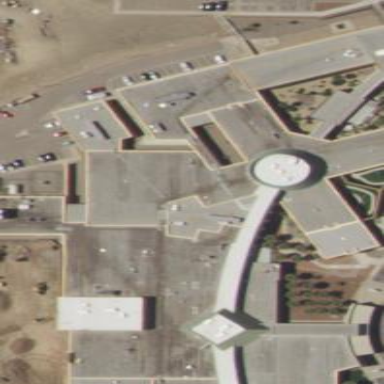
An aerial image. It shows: Hospital building.